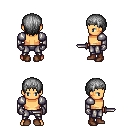
a pixel art fantasy rpg character, male body template, human, tanned skin, steel arm armor, metal pants, gray plain hairstyle, iron tiara, metal gloves, brown shoes, dagger, four views (front, back, left, right), 2x2 character sprite sheet, small pixel art, hard edges, no anti-aliasing